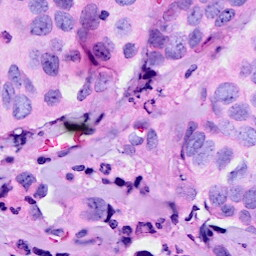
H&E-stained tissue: Breast